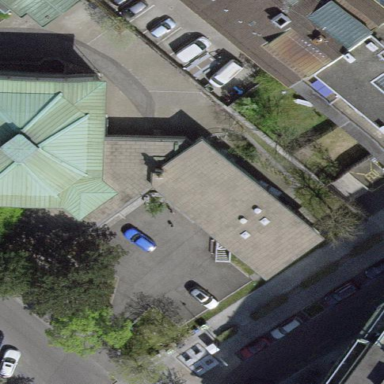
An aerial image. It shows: Beautiful church building.